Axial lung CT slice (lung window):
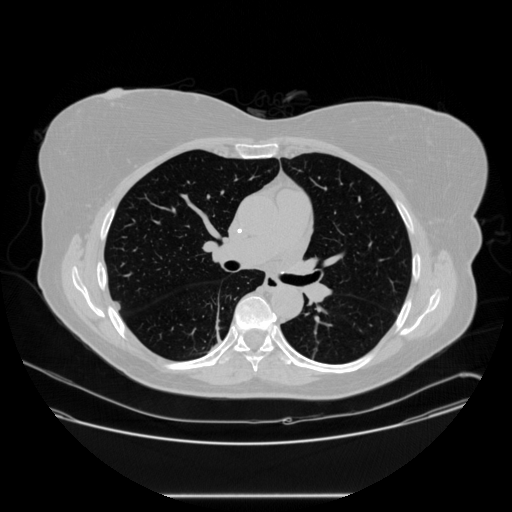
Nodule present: no